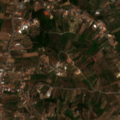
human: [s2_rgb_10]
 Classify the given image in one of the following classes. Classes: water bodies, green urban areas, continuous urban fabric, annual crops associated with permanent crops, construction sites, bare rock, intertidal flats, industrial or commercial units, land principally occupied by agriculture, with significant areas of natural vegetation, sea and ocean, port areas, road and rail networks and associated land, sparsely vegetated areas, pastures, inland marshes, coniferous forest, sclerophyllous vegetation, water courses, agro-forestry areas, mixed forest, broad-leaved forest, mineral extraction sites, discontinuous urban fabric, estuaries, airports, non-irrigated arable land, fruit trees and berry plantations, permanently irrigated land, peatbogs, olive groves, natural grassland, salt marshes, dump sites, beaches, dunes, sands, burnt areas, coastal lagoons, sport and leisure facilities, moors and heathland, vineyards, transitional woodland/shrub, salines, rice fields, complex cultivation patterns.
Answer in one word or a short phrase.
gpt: discontinuous urban fabric, vineyards, complex cultivation patterns, land principally occupied by agriculture, with significant areas of natural vegetation